Aerial crown-view tile of a tropical tree (Barro Colorado Island, Panama), acquired 20250616:
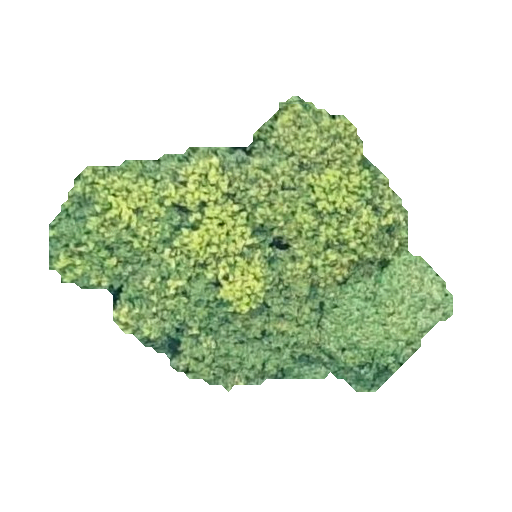
Species: Protium stevensonii
GBIF accepted scientific name: Tetragastris panamensis
Crown area: 110.789 m²